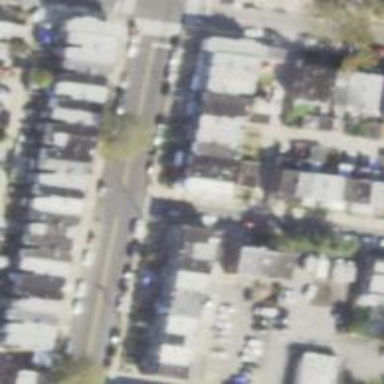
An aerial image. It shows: Alleyway designated as service road.